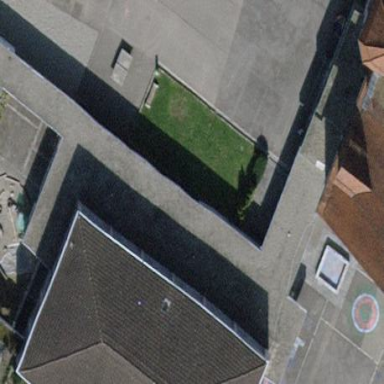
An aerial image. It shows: View of roof of building.